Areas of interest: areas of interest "Sport and cultural"
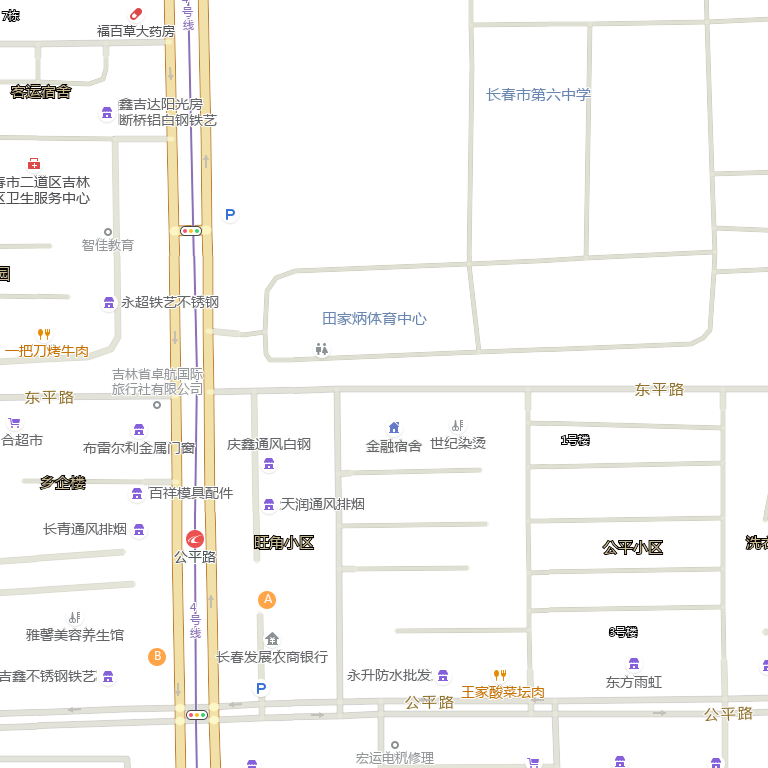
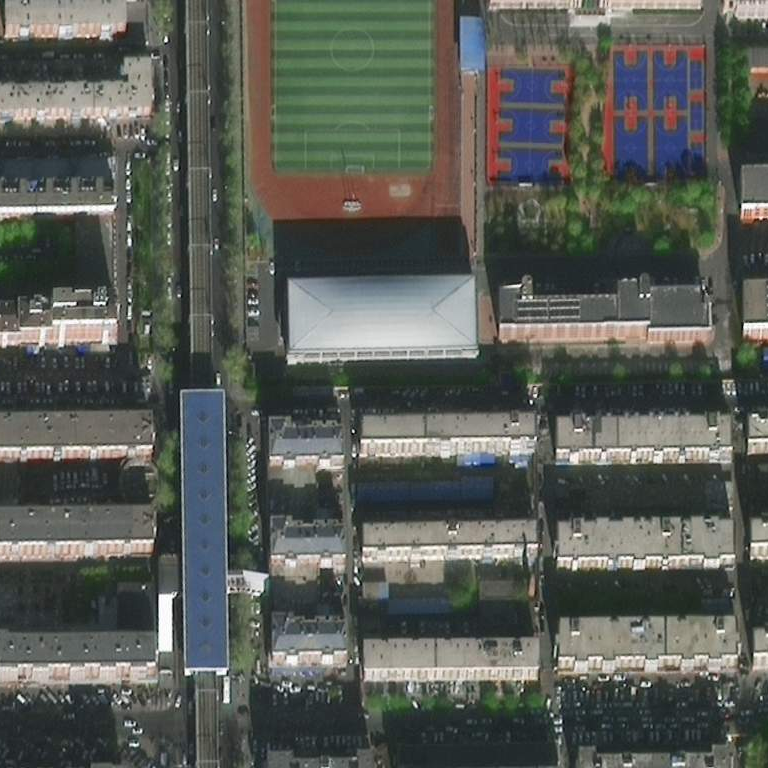